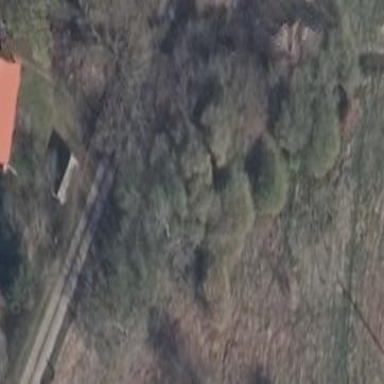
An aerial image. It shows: Deciduous broadleaved woodland.